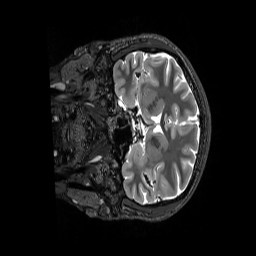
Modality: T2w
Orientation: coronal
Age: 30
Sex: female
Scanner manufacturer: siemens
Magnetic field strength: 3 T
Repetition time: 3.2 s
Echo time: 0.728 s